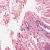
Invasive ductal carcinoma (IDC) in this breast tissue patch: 0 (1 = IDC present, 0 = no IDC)